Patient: sex F, age 59
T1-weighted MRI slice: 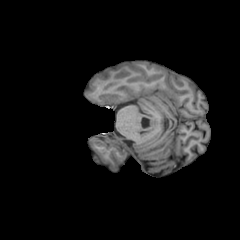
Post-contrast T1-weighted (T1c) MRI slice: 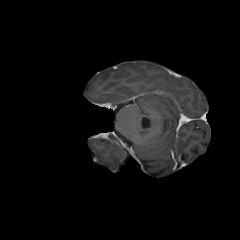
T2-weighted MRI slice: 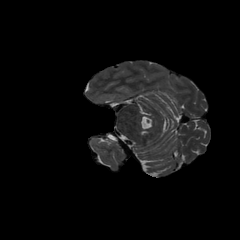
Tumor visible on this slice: no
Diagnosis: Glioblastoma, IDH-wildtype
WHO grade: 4